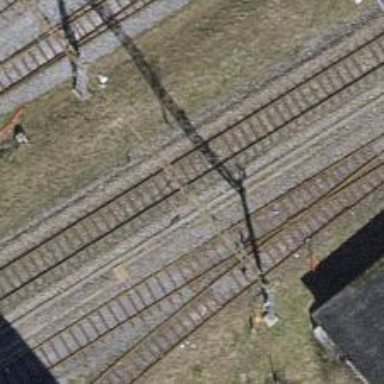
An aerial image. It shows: Catenary mast for power lines.